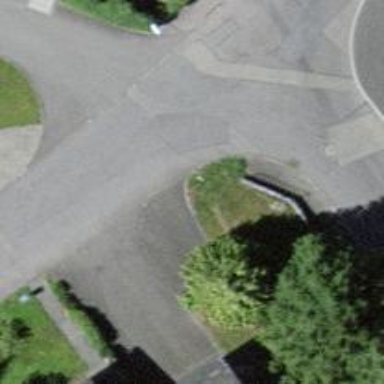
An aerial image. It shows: Kerb barrier.